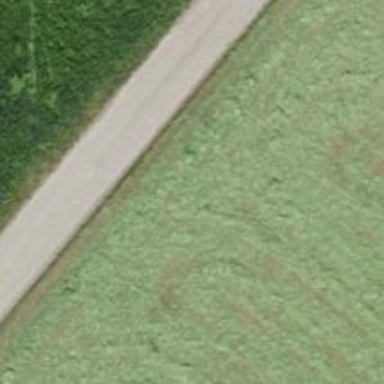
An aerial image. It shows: Well-maintained track road with grade 1 tracktype.